Question: Have small GUI, on-click button trying to open the pdf document stored locally and the file path is in the JTextField.

I couldn't get it, Please give me some directions, thanks.
So Far the code;
'''
JButton btnEdi = new JButton("Open");
btnEdi.setMnemonic('o');
btnEdi.setFont(new java.awt.Font("Calibri", Font.BOLD, 12));
btnEdi.setBorder(null);
btnEdi.setBackground(SystemColor.menu);
btnEdi.setBounds(378, 621, 35, 19);
frmViperManufacturingRecord.getContentPane().add(btnEdi);
btnEdi.addActionListener(new ActionListener(){
//desktop = Desktop.getDesktop();
//String storedFileName = txtText.getText();
public void actionPerformed(ActionEvent ae) {
desktop.open(txtText.getText());
}
});
'''
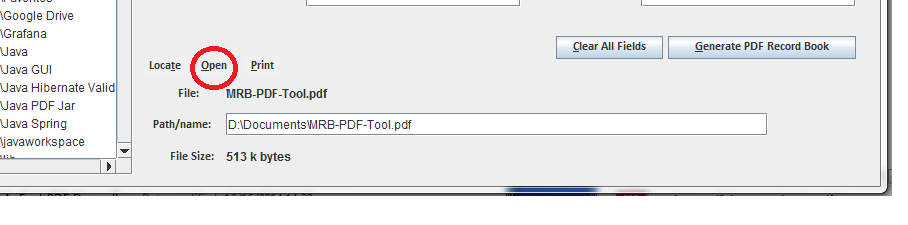
Answer: At this line:
'''
btnEdi.addActionListener(new ActionListener() {
@Override // don0t forget @Override annotation
public void actionPerformed(ActionEvent ae) {
desktop.open(txtText.getText()); // here
}
});
'''
According to <URL> that has to be treated.
That being said, this is what I'd do:
'''
btnEdi.addActionListener(new ActionListener() {
@Override
public void actionPerformed(ActionEvent ae) {
File pdfFile = new File(txtText.getText());
try {
Desktop.getDesktop().open(pdfFile));
} catch (IOException ex) {
Logger.getLogger(getClass().getName()).log(Level.SEVERE, null, ex);
JOptionPane.showMessageDialog( null
, "An error happened trying to open file : " + pdfFile.getPath()
, "IOException"
, JOptionPane.WARNING_MESSAGE
);
}
}
});
'''
See also <URL> tutorial.